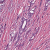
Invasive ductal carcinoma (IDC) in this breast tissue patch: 1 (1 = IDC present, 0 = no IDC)